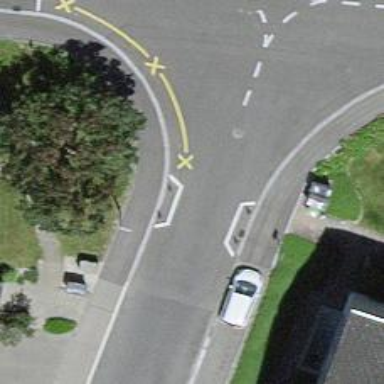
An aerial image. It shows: Traffic calming feature called choker.